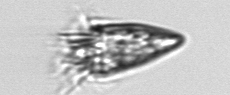
Label: Strombidium_tintinnodes